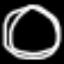
Label: clock